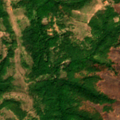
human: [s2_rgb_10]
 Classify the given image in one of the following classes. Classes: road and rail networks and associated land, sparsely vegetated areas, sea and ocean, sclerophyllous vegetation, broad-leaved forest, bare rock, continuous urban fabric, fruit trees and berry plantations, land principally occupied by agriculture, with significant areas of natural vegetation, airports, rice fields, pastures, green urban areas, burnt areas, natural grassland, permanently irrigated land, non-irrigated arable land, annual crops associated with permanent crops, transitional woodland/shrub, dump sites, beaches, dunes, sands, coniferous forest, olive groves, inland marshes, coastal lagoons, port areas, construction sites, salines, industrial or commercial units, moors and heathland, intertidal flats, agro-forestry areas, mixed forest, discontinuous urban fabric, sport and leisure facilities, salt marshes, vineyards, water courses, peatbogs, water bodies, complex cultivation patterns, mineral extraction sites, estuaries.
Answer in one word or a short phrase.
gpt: pastures, complex cultivation patterns, land principally occupied by agriculture, with significant areas of natural vegetation, broad-leaved forest